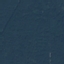
Land use / land cover: Forest